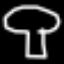
Label: mushroom